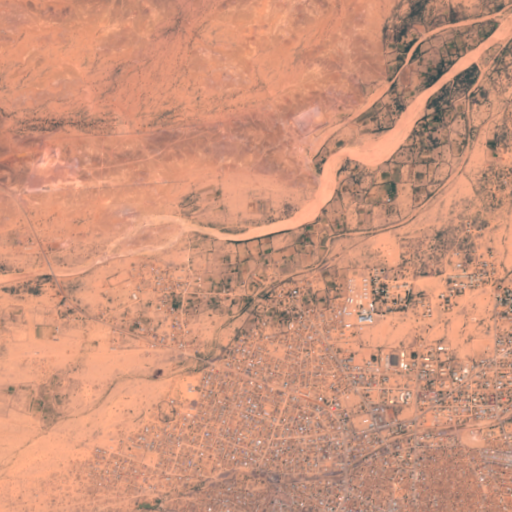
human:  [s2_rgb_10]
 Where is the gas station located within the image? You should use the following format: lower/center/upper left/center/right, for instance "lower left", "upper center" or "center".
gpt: The gas station is located in the lower right of the image.
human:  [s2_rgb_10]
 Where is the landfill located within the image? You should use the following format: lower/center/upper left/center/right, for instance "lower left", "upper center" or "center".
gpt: The landfill is located in the lower right of the image.
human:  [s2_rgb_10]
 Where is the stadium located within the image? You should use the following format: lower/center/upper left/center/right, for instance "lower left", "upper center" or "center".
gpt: The stadium is located in the lower right of the image.
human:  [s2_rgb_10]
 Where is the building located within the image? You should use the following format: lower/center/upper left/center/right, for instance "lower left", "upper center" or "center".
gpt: There is no building in the image.